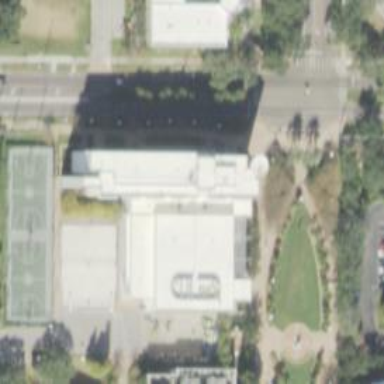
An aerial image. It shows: University building.